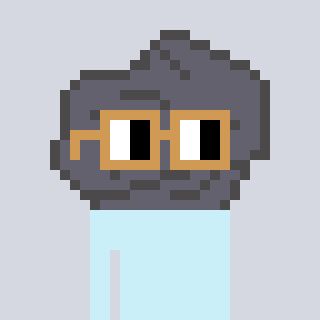
a pixel art character with square brown glasses, a rock-shaped head and a grayscale-colored body on a cool background